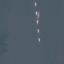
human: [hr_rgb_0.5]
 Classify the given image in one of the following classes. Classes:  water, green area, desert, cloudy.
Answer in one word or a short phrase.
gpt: water